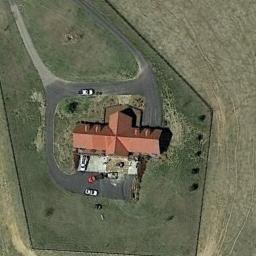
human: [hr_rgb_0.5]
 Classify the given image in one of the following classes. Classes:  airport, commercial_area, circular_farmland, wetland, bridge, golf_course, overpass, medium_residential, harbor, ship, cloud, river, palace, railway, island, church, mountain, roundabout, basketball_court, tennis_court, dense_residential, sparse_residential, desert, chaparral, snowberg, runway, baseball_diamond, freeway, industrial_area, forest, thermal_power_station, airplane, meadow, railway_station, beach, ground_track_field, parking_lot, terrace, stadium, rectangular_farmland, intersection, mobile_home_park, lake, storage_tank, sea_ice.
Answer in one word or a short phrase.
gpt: sparse_residential